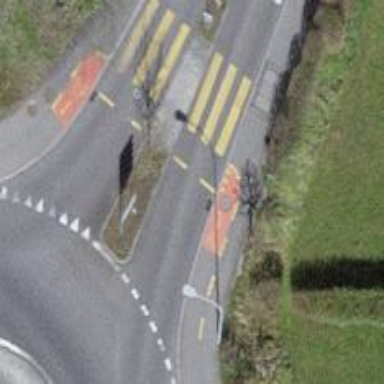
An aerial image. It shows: Traffic calming island.